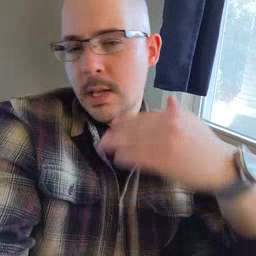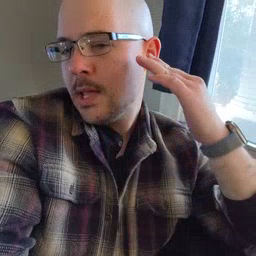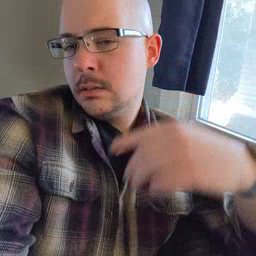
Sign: head